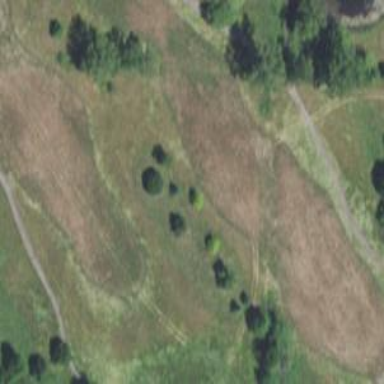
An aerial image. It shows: View of golf hole.